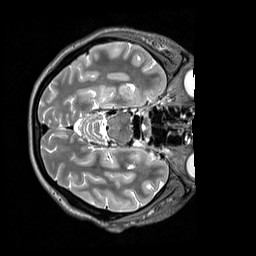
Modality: T2w
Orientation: axial
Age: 29
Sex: female
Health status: healthy
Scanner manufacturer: siemens
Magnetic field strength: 3 T
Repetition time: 3.2 s
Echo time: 0.568 s